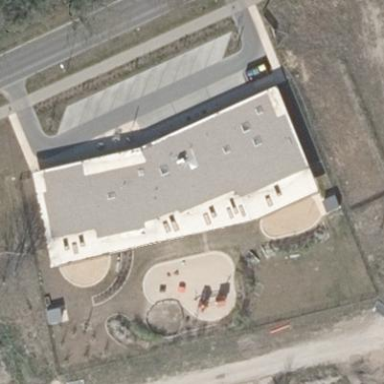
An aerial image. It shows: Kindergarten.